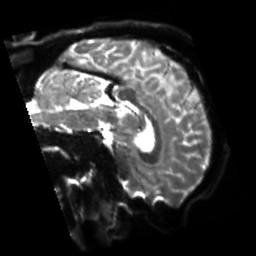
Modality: sbref
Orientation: sagittal
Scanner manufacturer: siemens
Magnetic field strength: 3 T
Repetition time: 4 s
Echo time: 0.0594 s